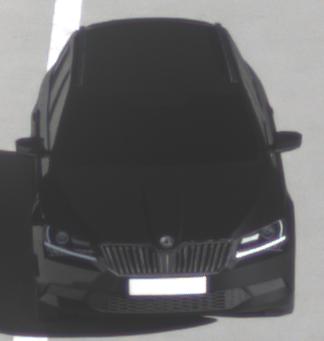
Make: Skoda
Model: Superb Combi 1.4 TSI
Detailed model: Superb (III) Combi
Model produced from: 2015/09
Model produced until: 2018/06
Doors: 5
Color: black
Road condition: dry road
Daytime: morning or afternoon
Contrast: high contrast